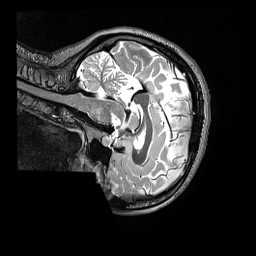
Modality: T2w
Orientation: sagittal
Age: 23
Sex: female
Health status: ill
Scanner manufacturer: siemens
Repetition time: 3.2 s